Question: I'm working on a bigger project atm, but I made this simple example to show you what happens..
'''
using System.Collections.Generic;
using System.Windows;
namespace txt
{
public partial class MainWindow
{
public MainWindow()
{
InitializeComponent();
}
private void Window_Loaded(object sender, RoutedEventArgs e)
{
var obsLst = new List<Info> { new Info { name = "asd" }, new Info { name = "asd" }, new Info { name = "asd" }, new Info { name = "asd" } };
var temp = new List<Info>();
for (var i = 1; i <= 3; i++)
{
temp.Add(obsLst[0]); //I add 3 of the same item from obsLst to temp
}
lst.DataContext = temp; //lst = ListBox
}
}
public class Info
{
public string name { get; set; }
}
}
'''
The ListBox ItemsSource is set to {Binding}..
When I start the application I get 3 txt.Info objects displayed and if I click any of them, 2 or even all of them get selected aswell. From my understanding the problem relies in the fact that the listbox selector cannot differentiate between the items and therefor doesn't know which one I selected.
Here's a picture of what it looks like..

I only clicked on the second txt.Info item.
I found a solution where someone said that I have to specify the DisplayMemberPath, but I can't really do that in the other project because I have a datatemplate for the object.
Any ideas on how I could fix this would be great..
Thx in advance.
EDIT 1:
this works but it's not nice..
'''
using System.Collections.Generic;
using System.Windows;
namespace txt
{
public partial class MainWindow
{
public MainWindow()
{
InitializeComponent();
}
private void Window_Loaded(object sender, RoutedEventArgs e)
{
var obsLst = new List<Info> { new Info { name = "asd" }, new Info { name = "asd" }, new Info { name = "asd" }, new Info { name = "asd" } };
var temp = new List<Container>();
for (var i = 1; i <= 3; i++)
{
var t = new Container();
t.obj = obsLst[0];
temp.Add(t);
}
lst.DataContext = temp;
}
}
public class Info
{
public string name { get; set; }
}
public class Container
{
public Info obj { get; set; }
}
}
'''
In this case you need to set DisplayMemberPath="obj"
Assigning an ID to the object, doesn't work..
'''
using System;
using System.Collections.Generic;
using System.Windows;
namespace txt
{
public partial class MainWindow
{
public MainWindow()
{
InitializeComponent();
}
private void Window_Loaded(object sender, RoutedEventArgs e)
{
var rand = new Random();
var obsLst = new List<Info> { new Info { name = "asd" }, new Info { name = "asd" }, new Info { name = "asd" }, new Info { name = "asd" } };
var temp = new List<Info>();
for (var i = 1; i <= 3; i++)
{
obsLst[0].id = rand.Next(10000);
temp.Add(obsLst[0]);
}
lst.DataContext = temp;
}
}
public class Info
{
public string name { get; set; }
public int id { get; set; }
}
}
'''
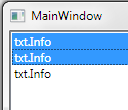
Answer: I had this problem too a while ago, i fixed it by adding the id # to the item so they're always different.